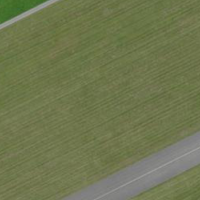
EUNIS habitat code: 57
Species observed at this site:
Tussilago farfara